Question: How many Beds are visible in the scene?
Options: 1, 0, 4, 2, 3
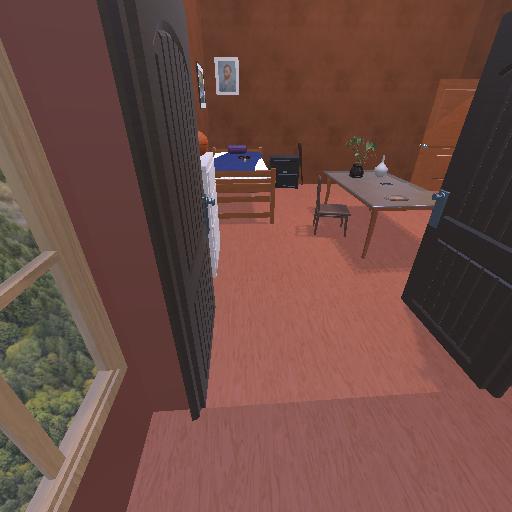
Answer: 1